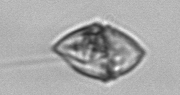
Label: Gyrodinium